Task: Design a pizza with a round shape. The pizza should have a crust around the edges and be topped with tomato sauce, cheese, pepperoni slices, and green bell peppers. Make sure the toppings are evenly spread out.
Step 4:
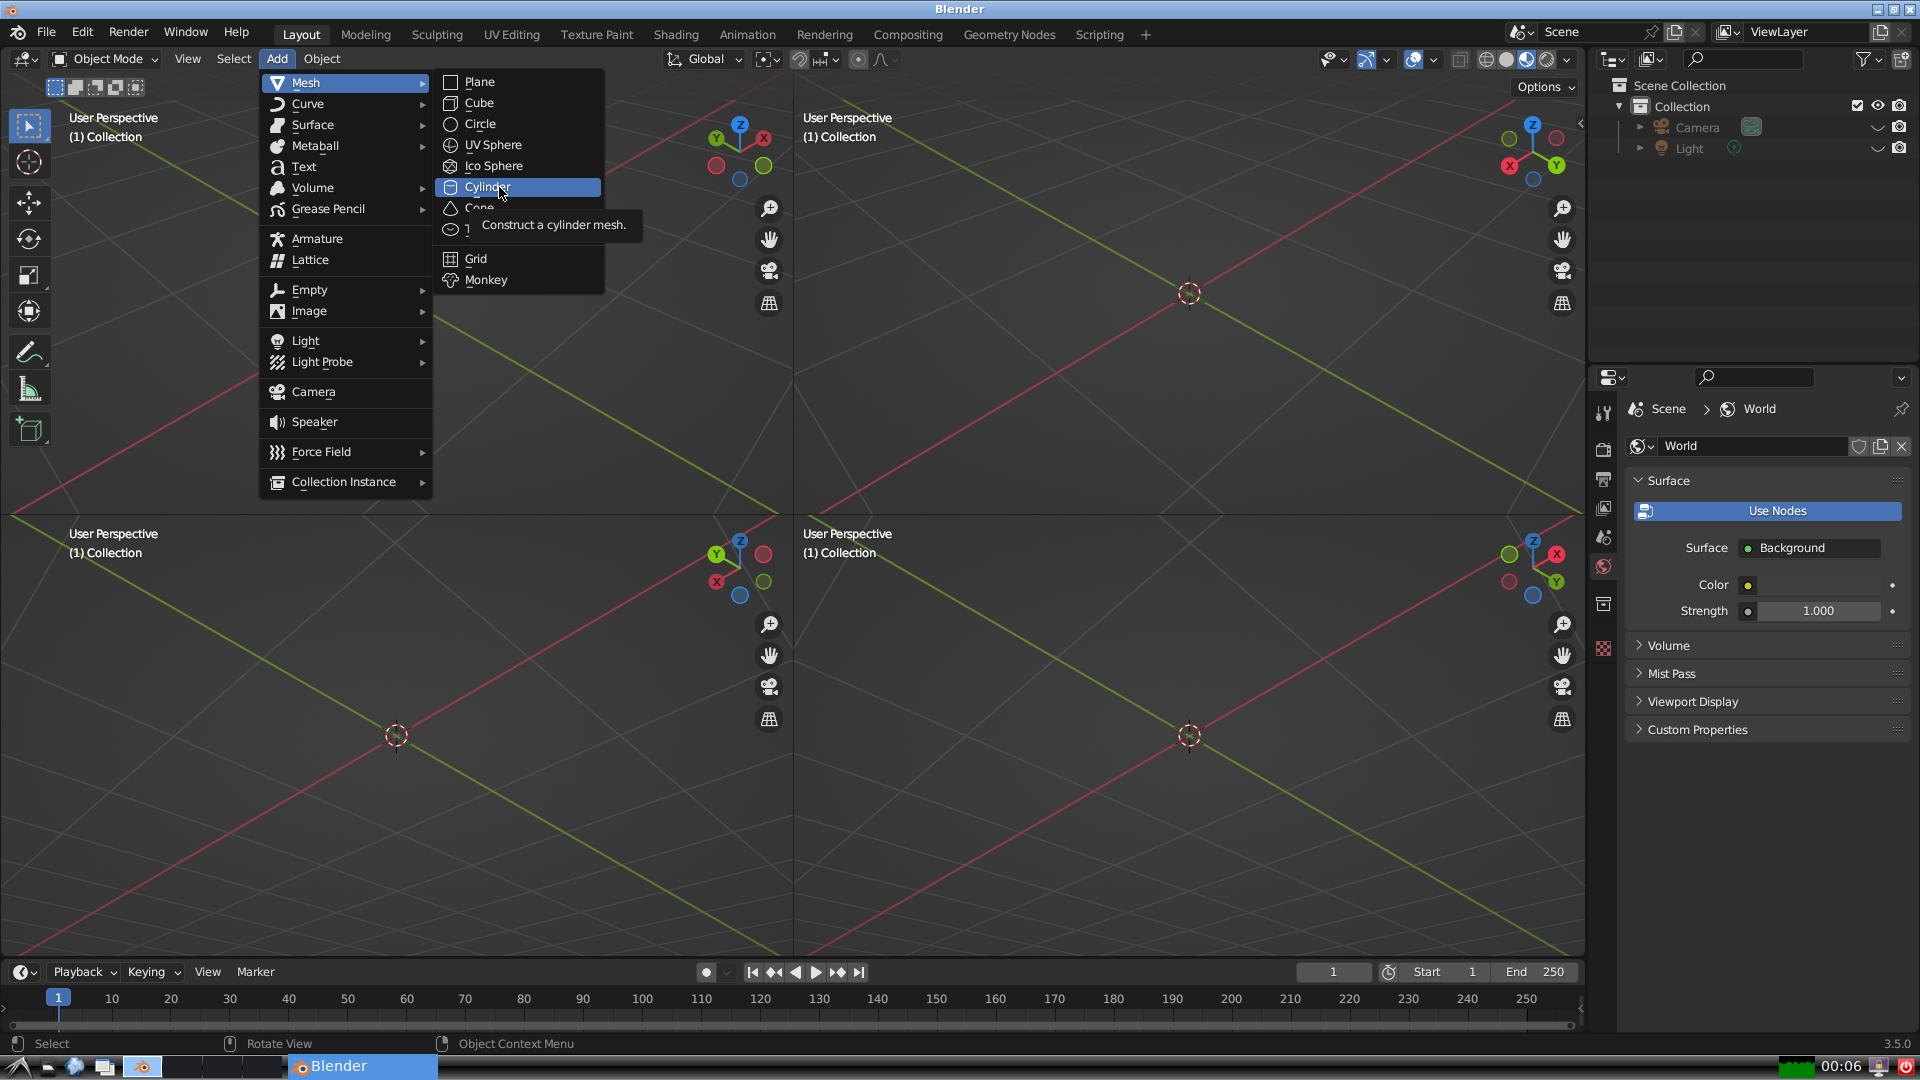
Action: click: no